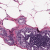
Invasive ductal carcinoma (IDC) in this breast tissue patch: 0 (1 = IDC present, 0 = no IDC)